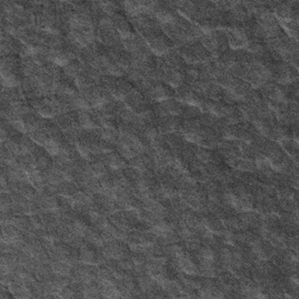
Label: frost